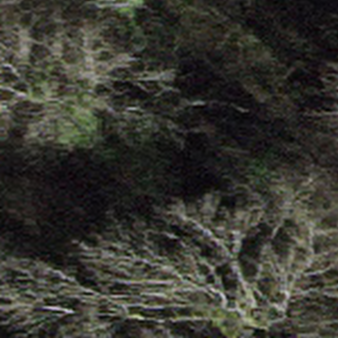
Label: other